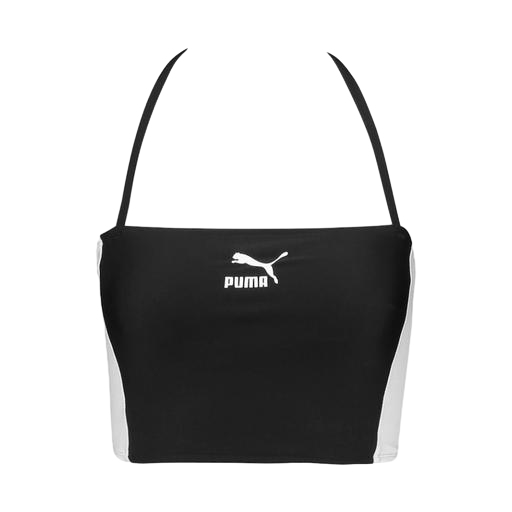
black women's fluid cami, puma logo, black women's matte bandeau top, white background